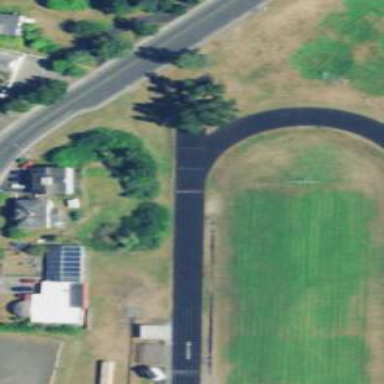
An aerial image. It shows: American football pitch for leisure and sport activities.